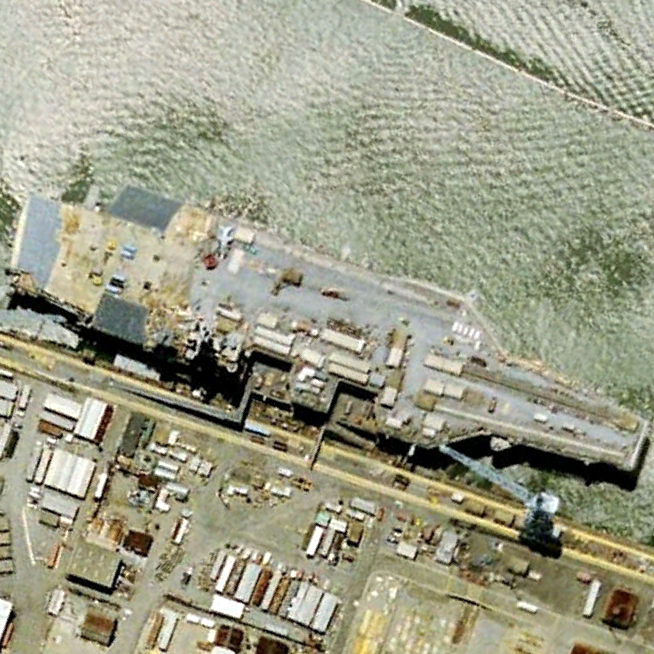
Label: aircraft_carrier